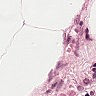
Metastatic tissue present: no